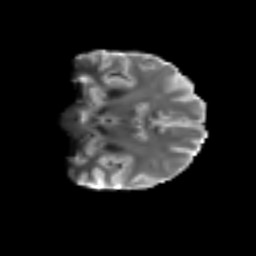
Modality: T2w
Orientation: coronal
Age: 64
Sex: male
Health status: ill
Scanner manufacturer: siemens
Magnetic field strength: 3 T
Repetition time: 8.7 s
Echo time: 0.11 s